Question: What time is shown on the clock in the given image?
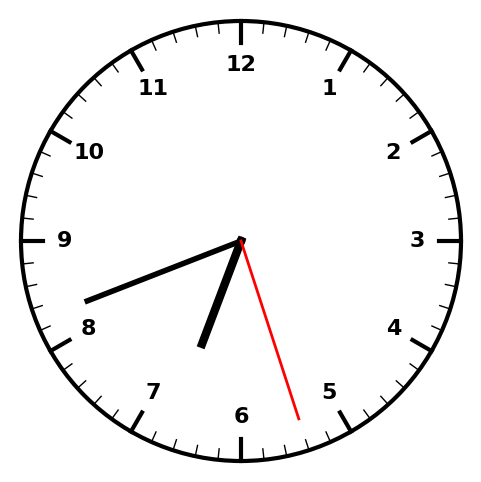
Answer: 06:41:27